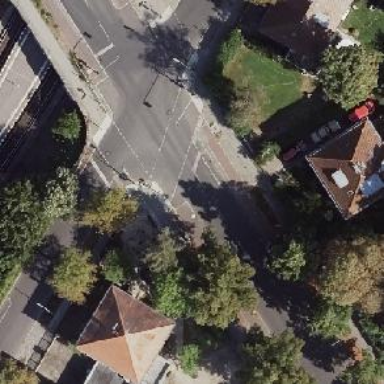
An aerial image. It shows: Road crossing with traffic signals.